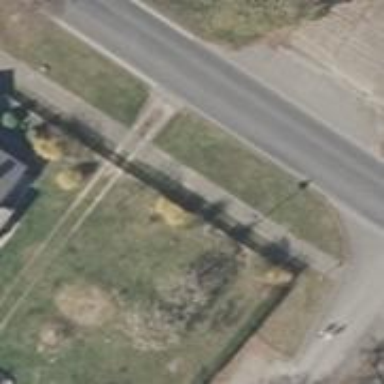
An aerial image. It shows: Driveway.